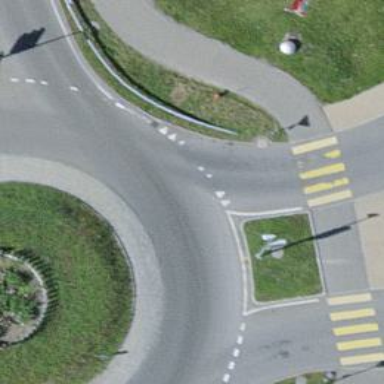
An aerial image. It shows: Road with "give way" sign.